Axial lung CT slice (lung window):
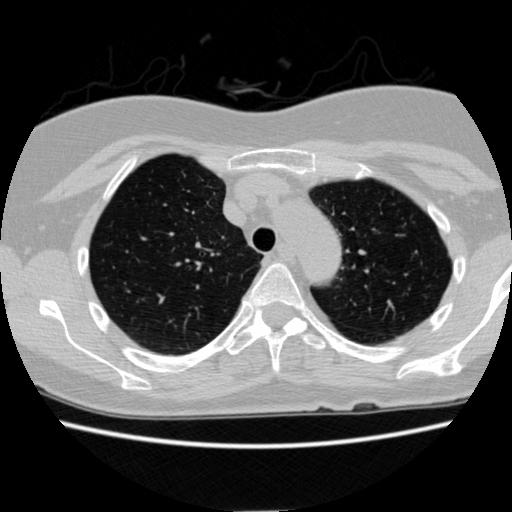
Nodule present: no